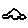
Label: car